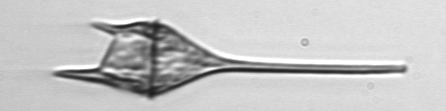
Label: Tripos_lineatus